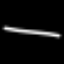
Label: line